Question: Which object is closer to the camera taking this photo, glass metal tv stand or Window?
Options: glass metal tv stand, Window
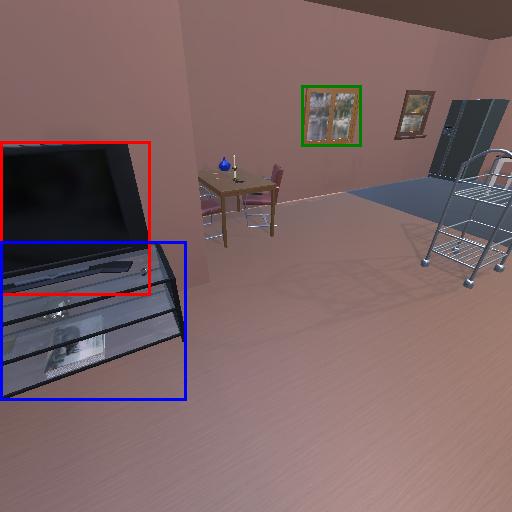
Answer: glass metal tv stand